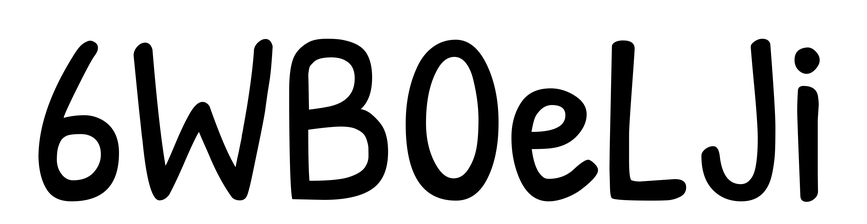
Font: PatrickHand-Regular